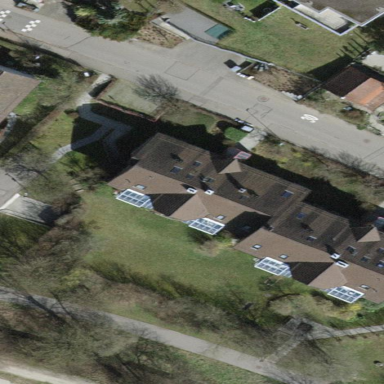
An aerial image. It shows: Building with tiled roof.